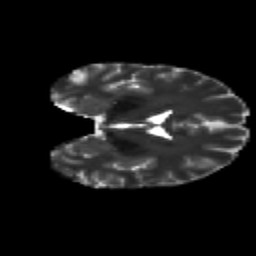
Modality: T2w
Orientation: coronal
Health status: healthy
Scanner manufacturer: philips
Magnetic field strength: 3 T
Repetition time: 9.75 s
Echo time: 0.092 s